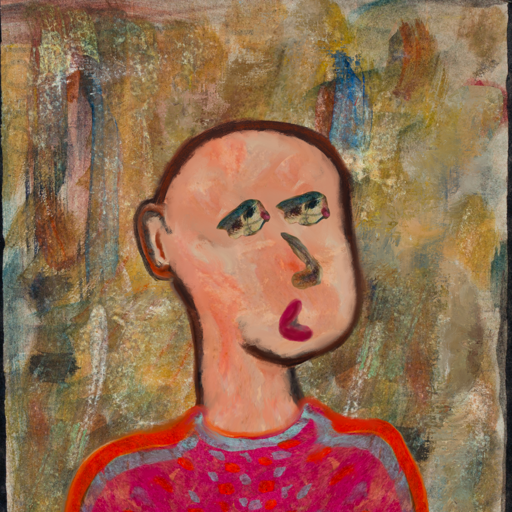
Background: Pipe, Head And Neck Side: Roy_Bahadur, Face Side: Pipe, Bust: Sisters, Hair Side: Blank, Head Accessory: Blank, Second Necklace: Blank, Necklace: Blank, Baby: Blank